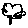
Label: tree